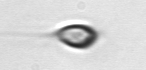
Label: Chrysochromulina